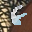
Label: 6